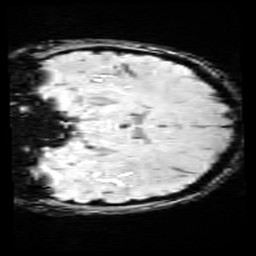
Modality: SWI
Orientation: coronal
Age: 11
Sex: female
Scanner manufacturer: siemens
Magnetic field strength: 3 T
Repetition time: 0.027 s
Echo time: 0.02 s